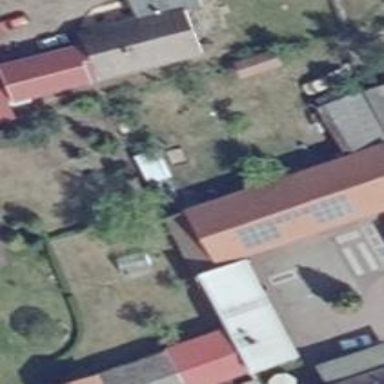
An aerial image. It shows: Solar photovoltaic panel generator producing electricity as small installation.